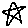
Label: star